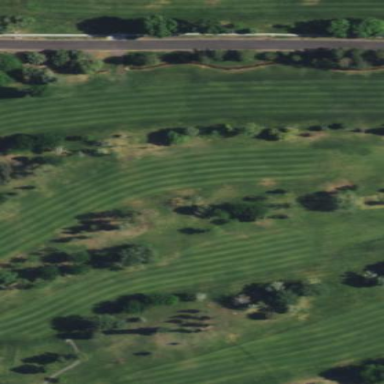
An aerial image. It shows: Grassy golf fairway.